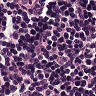
Metastatic tissue present: no